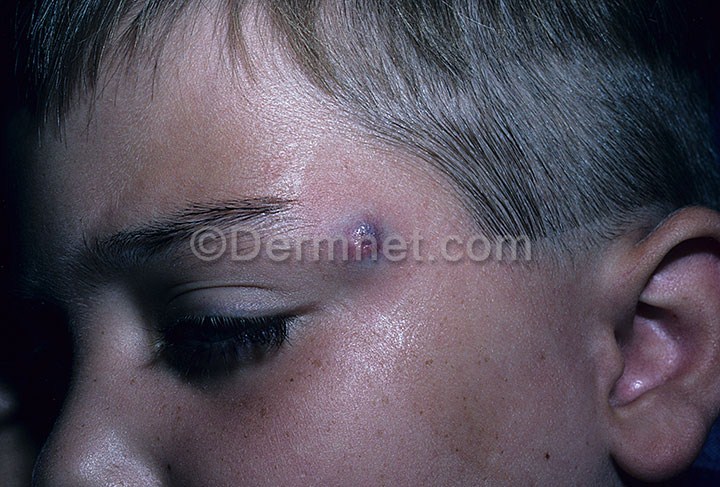
Disease: Seborrheic Keratoses and other Benign Tumors